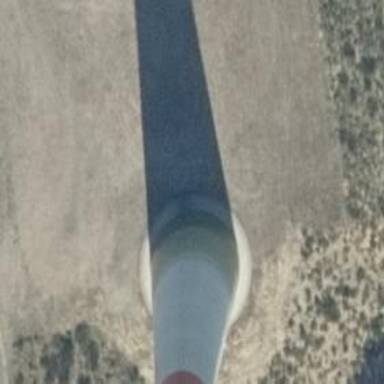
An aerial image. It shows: Wind-powered generator.